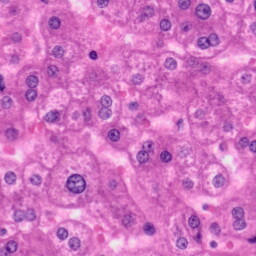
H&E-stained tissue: Liver